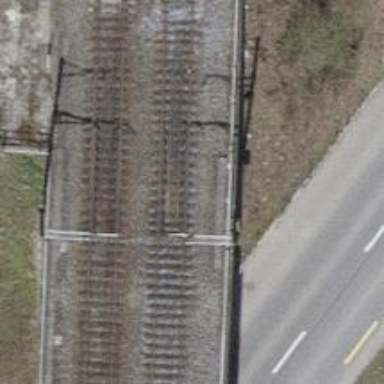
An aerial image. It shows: Single-track railway with electrified contact lines.